Aerial crown-view tile of a tropical tree (Barro Colorado Island, Panama), acquired 20250414:
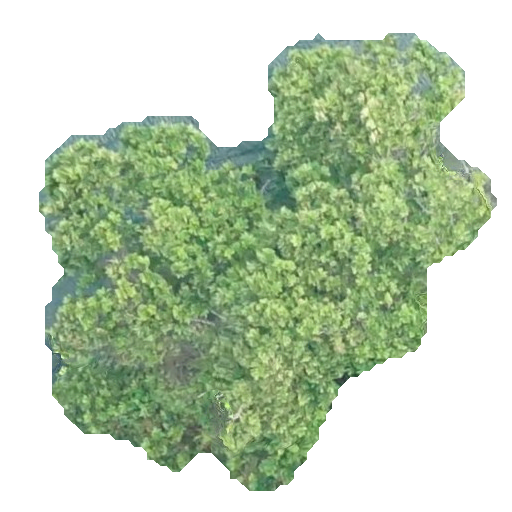
Species: Anacardium excelsum
GBIF accepted scientific name: Anacardium excelsum
Crown area: 198.469 m²